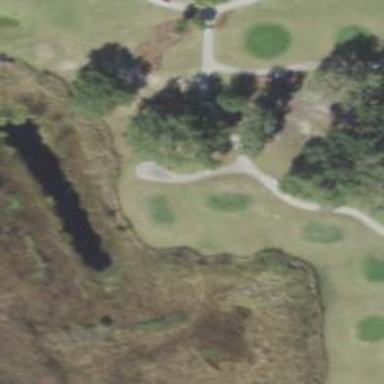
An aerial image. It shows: Path for golf carts.